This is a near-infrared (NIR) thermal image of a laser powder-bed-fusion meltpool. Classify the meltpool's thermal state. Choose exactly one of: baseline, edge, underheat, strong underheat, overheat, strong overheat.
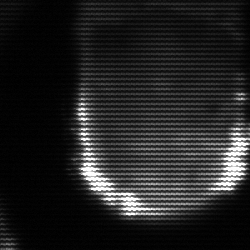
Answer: strong underheat